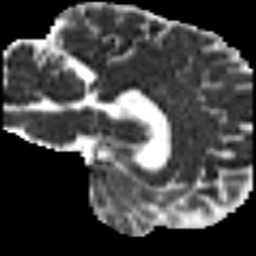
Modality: MD
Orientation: sagittal
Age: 49
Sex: male
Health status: healthy
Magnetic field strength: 3 T
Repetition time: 8.4 s
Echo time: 0.0926 s